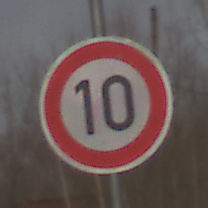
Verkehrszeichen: Geschwindigkeit10
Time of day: MorningAfternoon
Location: Outdoor (Nature)
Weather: PartlyCloudy
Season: Winter
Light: Natural